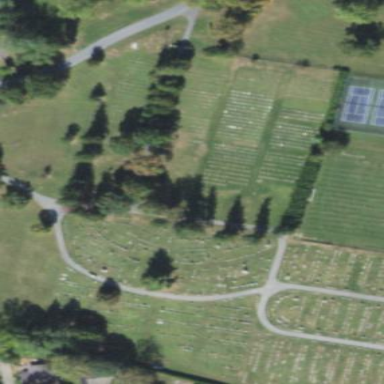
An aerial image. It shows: Graveyard area designated as cemetery.